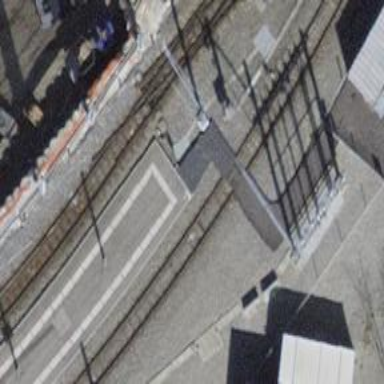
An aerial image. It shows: Narrow gauge railway with electrified contact lines.